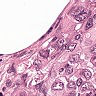
Metastatic tissue present: yes